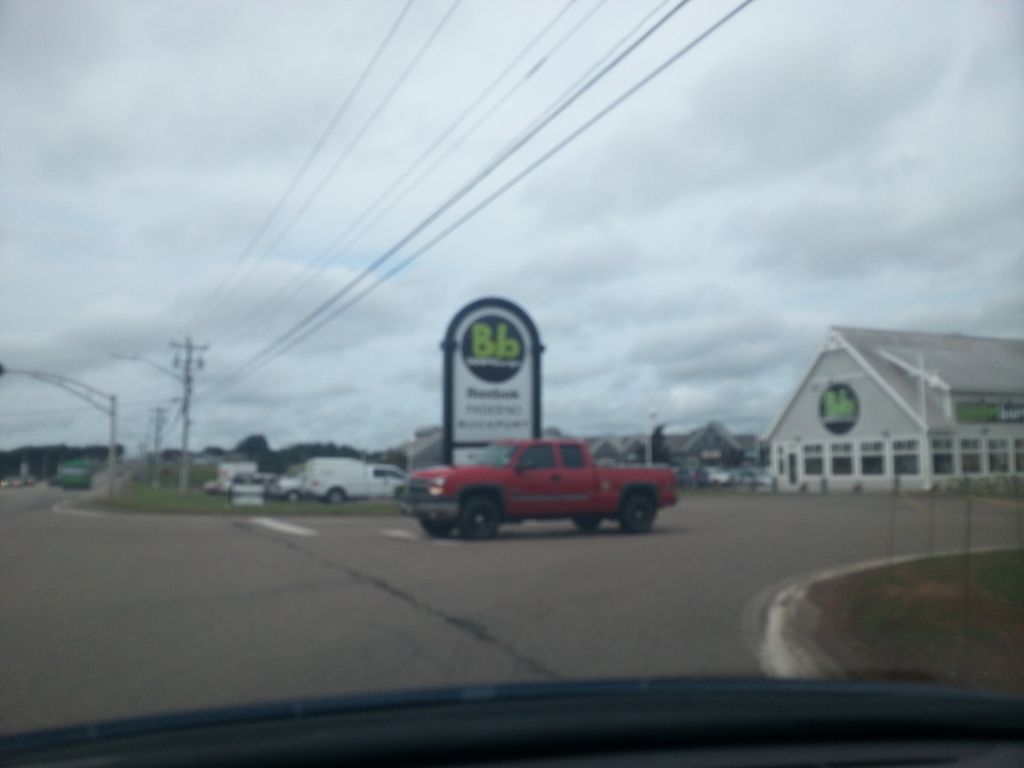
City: charlottetown